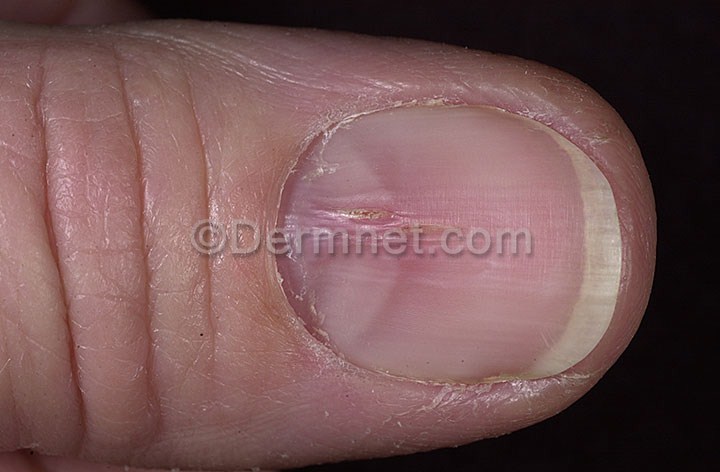
Disease: Nail Fungus and other Nail Disease